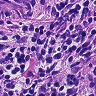
Metastatic tissue present: yes